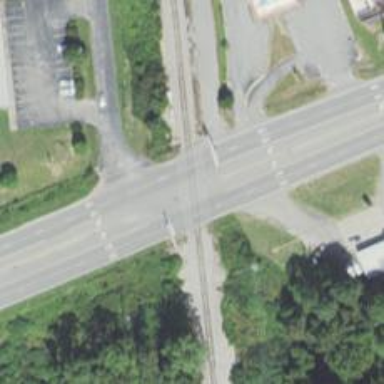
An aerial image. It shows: Level crossing with lights at railway intersection.